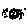
Label: moon